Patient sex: F
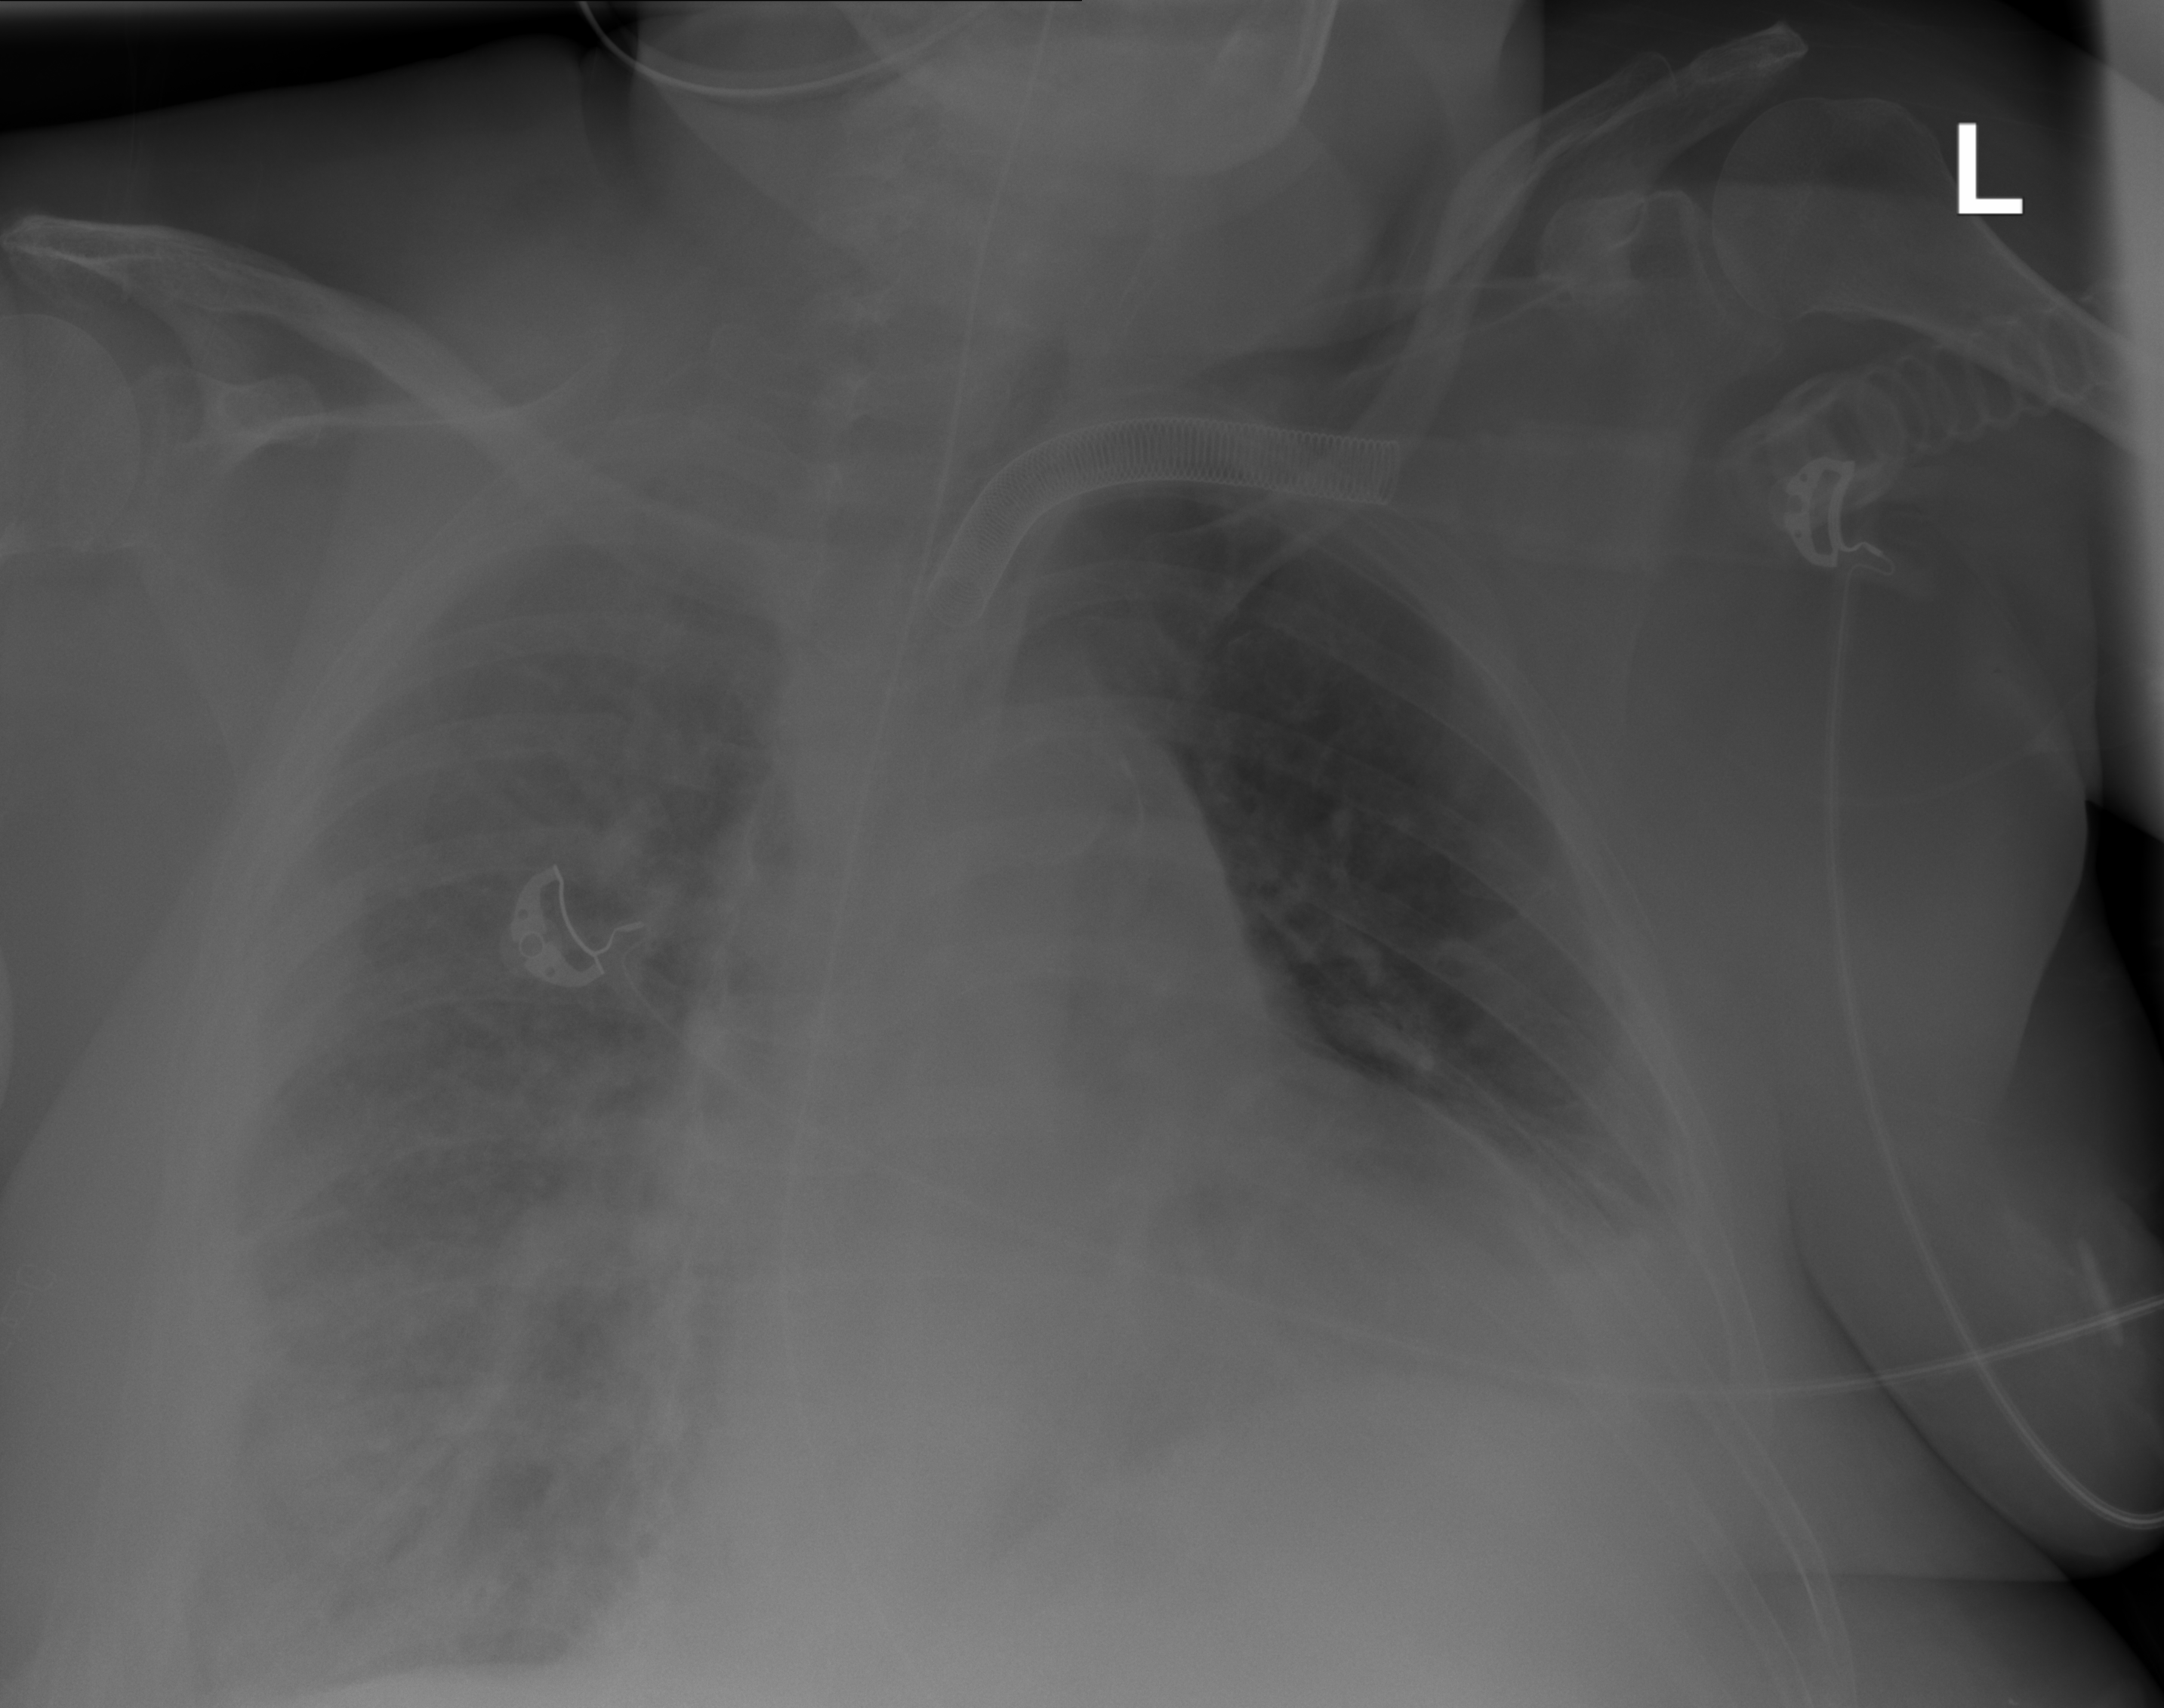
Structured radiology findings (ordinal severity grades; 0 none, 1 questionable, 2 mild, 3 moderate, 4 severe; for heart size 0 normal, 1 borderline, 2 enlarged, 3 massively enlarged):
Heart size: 2
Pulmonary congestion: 3
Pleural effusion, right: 3
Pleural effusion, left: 2
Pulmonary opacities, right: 3
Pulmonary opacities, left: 0
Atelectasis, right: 3
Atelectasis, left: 2